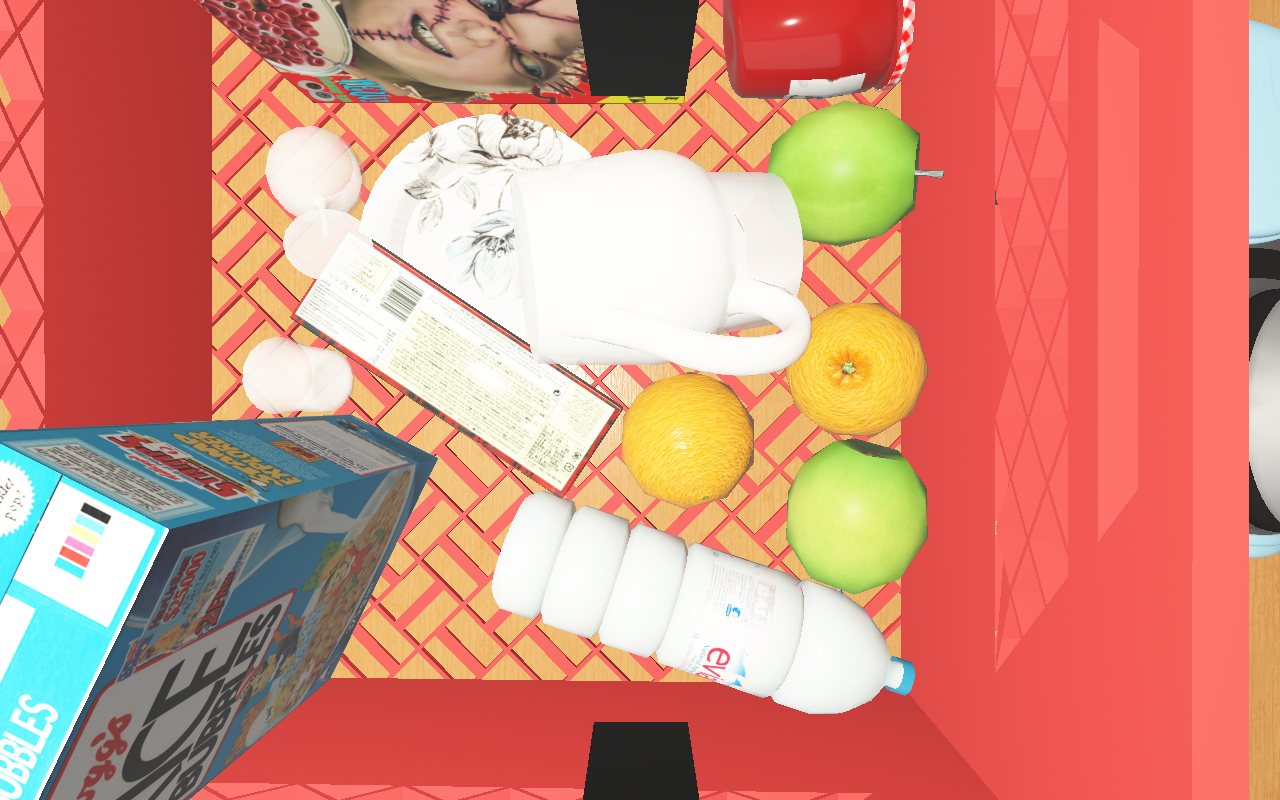
Objects in the scene:
carafe
apple
apple
orange
plate
glass
honey jar
jam jar
cereal box